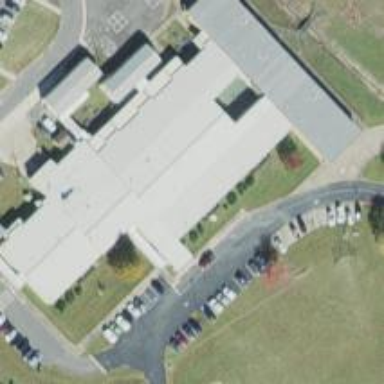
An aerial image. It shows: School.